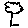
Label: tree